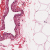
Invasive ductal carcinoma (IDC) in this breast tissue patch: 0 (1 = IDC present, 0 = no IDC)